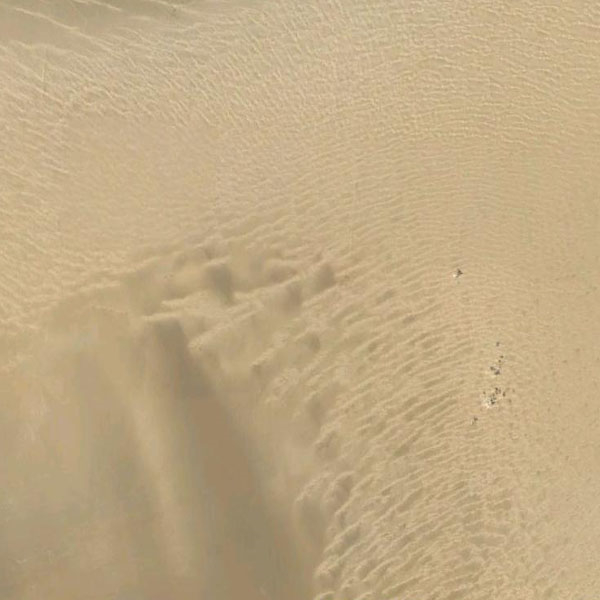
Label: Desert